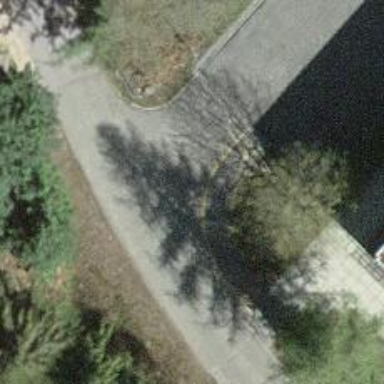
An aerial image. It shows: Service road with paved surface.